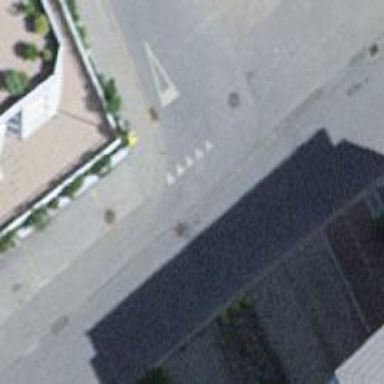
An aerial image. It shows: Post box.